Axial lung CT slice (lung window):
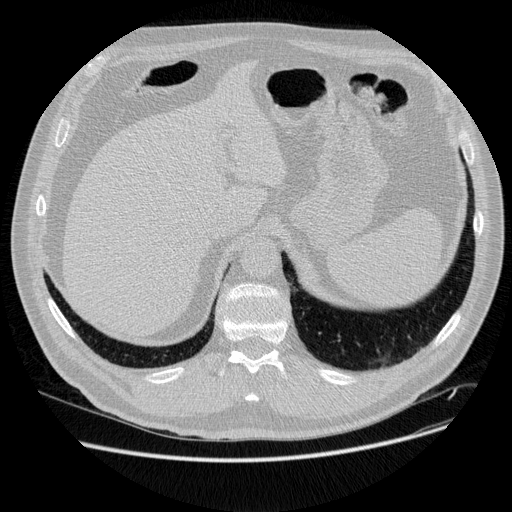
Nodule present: no